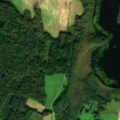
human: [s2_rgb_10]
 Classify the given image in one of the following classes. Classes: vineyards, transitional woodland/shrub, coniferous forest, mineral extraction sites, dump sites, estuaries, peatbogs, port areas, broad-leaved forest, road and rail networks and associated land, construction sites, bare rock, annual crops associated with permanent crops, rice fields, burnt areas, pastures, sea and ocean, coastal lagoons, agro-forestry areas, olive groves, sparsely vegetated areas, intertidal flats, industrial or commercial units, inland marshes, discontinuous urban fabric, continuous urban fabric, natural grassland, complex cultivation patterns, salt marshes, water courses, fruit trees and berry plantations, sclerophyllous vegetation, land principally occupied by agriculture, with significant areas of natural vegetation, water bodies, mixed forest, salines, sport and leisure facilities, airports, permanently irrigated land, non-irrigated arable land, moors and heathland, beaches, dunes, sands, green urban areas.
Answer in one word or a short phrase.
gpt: non-irrigated arable land, complex cultivation patterns, broad-leaved forest, transitional woodland/shrub, water bodies